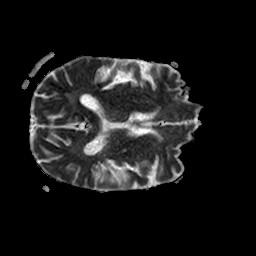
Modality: ADC
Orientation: axial
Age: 64
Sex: male
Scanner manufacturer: philips
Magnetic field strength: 1.5 T
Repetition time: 3.484 s
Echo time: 0.07039 s